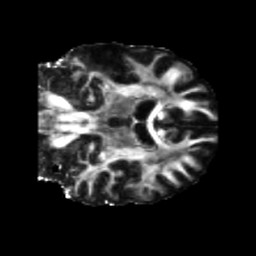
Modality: FA
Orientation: coronal
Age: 63
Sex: male
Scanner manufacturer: siemens
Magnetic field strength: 3 T
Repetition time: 5.25 s
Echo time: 0.08 s